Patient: sex M, age 47
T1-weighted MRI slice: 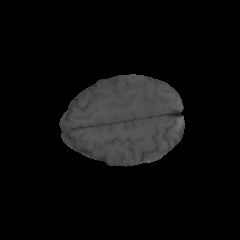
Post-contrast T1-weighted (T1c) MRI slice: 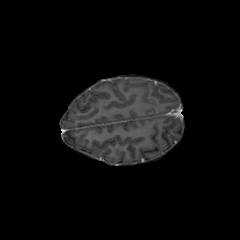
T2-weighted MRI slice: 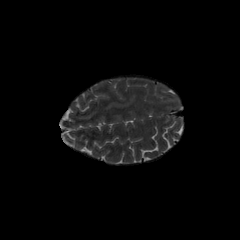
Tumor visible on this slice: no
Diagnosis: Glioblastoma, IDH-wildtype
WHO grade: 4